Question: What is the brand name?
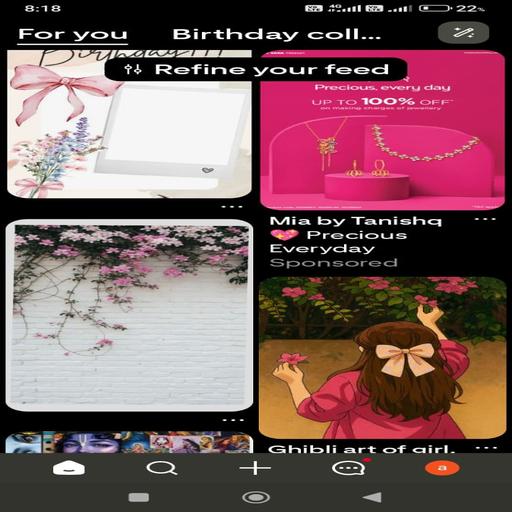
Answer: Mia by Tanishq